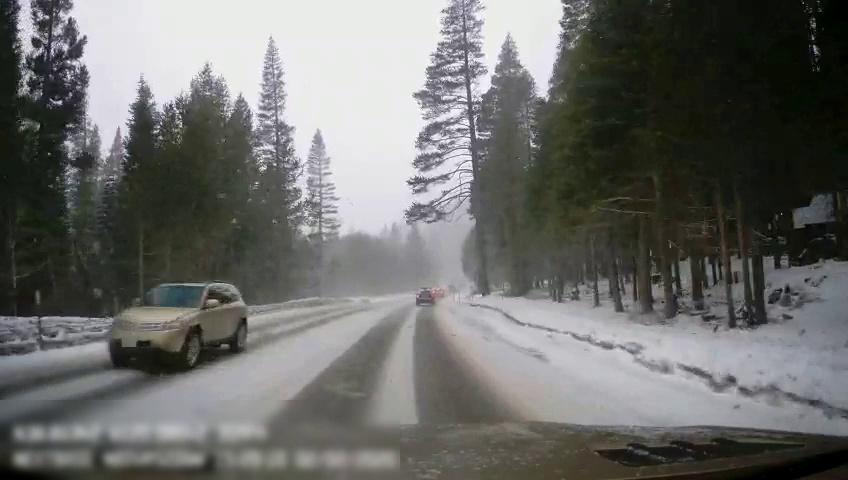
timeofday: Day
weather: Snowy
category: Drivable Space
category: Vehicles | SUV
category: Vehicles | Car
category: Vehicles | SUV